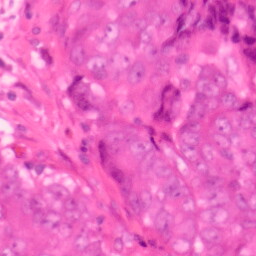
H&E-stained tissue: Colon